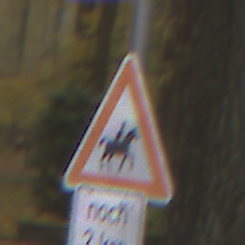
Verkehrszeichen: ReiterLinks
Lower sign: LaengeEinerStrecke4
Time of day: MorningAfternoon
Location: Outdoor (Nature)
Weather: Overcast
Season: Autumn
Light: Natural